高一 · 度量几何学
如图所示, 如果下面程序中输人的 $r=\sqrt{2}, f(r)$ 是用来求圆内接正方形边长 $\mathrm{a}$ 的一个函数, 则输出的结果为

| INPUT " $\mathrm{r}={ }^{\prime \prime} ; \mathrm{r}$ |
| :--- |
| $\mathrm{a}=\mathrm{f}(\mathrm{r})$ |
| $S_{1}=3.14 * \mathrm{r} * \mathrm{r}$ |
| $S_{2}=\mathrm{a} * \mathrm{a}$ |
| $\mathrm{S}=S_{1}-S_{2}$ |
| PRINT " $\mathrm{S}=$ " $; \mathrm{S}$ |
| END |
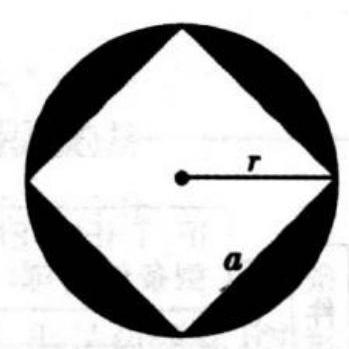
A. 4
B. 6.28
C. 2.28
D. 3.14
答案: C
解析: 由程序可知, $S$, 表示的是半径为 $r$ 的圆的面积, $S$, 表示的是边长为 $a$ 的正方形的面积, 由图可知该正方形是圆的内接正方形, 所以其边长 $a=2 r . S$ 表示圆的面积与正方形的面积之差, 即题图中阴影部分的面积 $S=S_{1}-S_{2}$. 由已知 $r=\sqrt{2}$, 得 $a=\sqrt{2} r=2$,所以 $S_{1}=3.14 \times(\sqrt{2})^{2}=6.28, S_{2}=a^{2}=2^{2}=4$ 故 $S=S_{1}-S_{2}=6.28-4=2.28$.